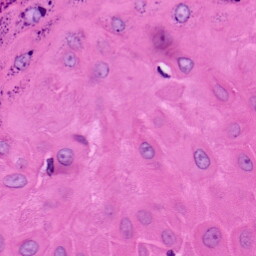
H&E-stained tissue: Skin